Aerial crown-view tile of a tropical tree (Barro Colorado Island, Panama), acquired 20250915:
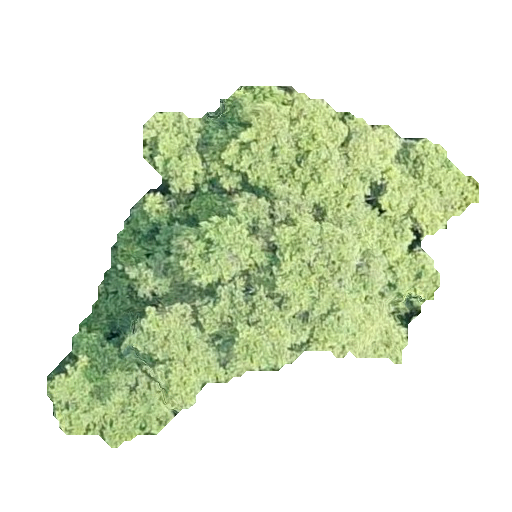
Species: Terminalia oblonga
GBIF accepted scientific name: Terminalia oblonga
Crown area: 129.057 m²